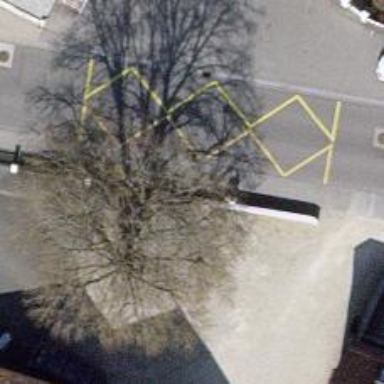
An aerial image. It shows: Bus stop with platform for public transport.